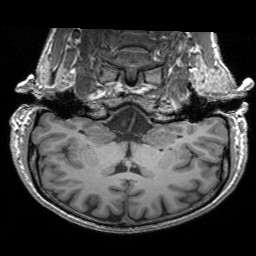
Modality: T1w
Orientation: sagittal
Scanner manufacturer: siemens
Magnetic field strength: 3 T